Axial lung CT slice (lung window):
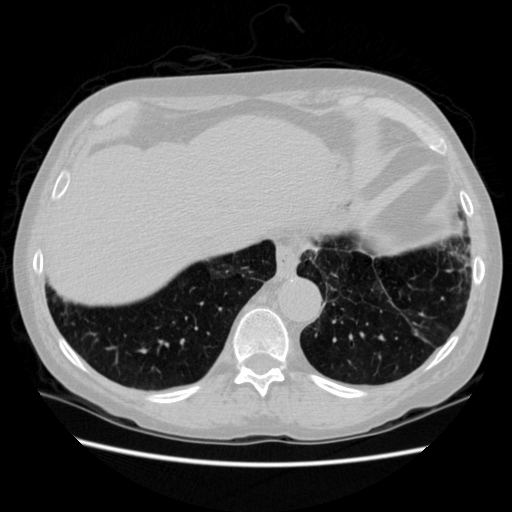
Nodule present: no